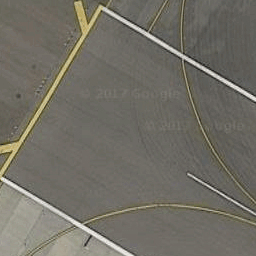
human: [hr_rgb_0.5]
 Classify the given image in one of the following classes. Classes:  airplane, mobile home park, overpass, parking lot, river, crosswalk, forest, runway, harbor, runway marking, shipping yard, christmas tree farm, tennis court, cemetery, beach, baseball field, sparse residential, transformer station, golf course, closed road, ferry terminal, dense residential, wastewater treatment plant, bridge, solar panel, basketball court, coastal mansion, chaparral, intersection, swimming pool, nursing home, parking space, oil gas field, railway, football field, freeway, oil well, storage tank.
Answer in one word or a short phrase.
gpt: runway marking